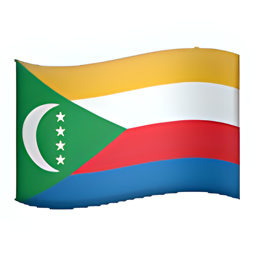
Name: flag for comoros
Emoji: 🇰🇲
Group: Flags
Sub-group: country-flag